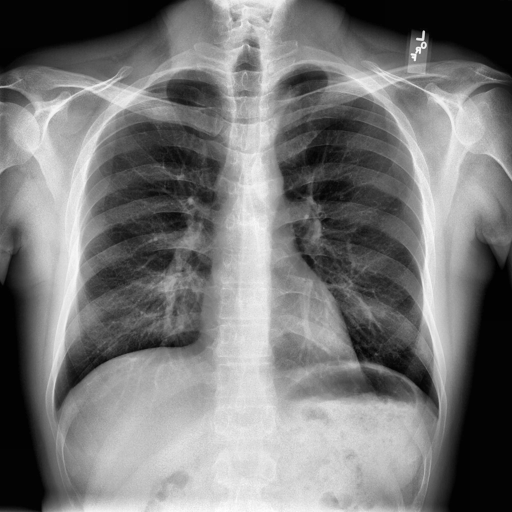
Finding: NORMAL